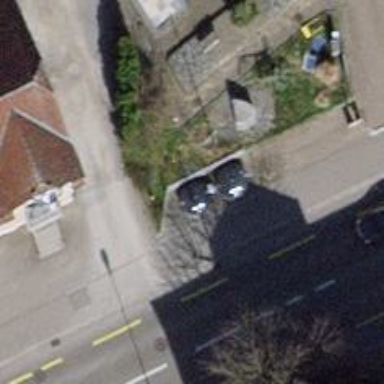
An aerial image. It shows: Sidewalk.